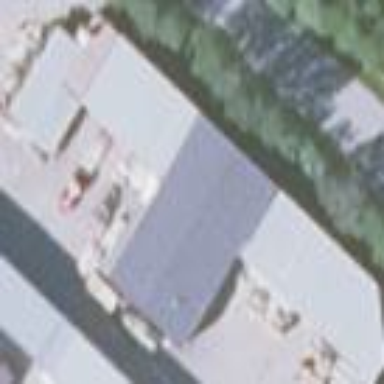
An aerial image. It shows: Warehouse.